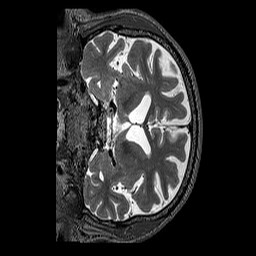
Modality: T2w
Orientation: coronal
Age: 68
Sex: male
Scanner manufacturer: siemens
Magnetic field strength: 3 T
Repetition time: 3.2 s
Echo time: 0.567 s